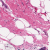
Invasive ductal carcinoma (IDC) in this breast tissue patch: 0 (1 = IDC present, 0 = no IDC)